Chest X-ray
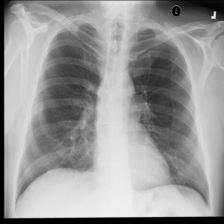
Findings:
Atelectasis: negative
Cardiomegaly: negative
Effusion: negative
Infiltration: negative
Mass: negative
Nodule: negative
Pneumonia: negative
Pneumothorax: negative
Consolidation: negative
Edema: negative
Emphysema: negative
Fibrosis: negative
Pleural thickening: negative
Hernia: negative